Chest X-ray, PA view. Patient: 29 years old, sex F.
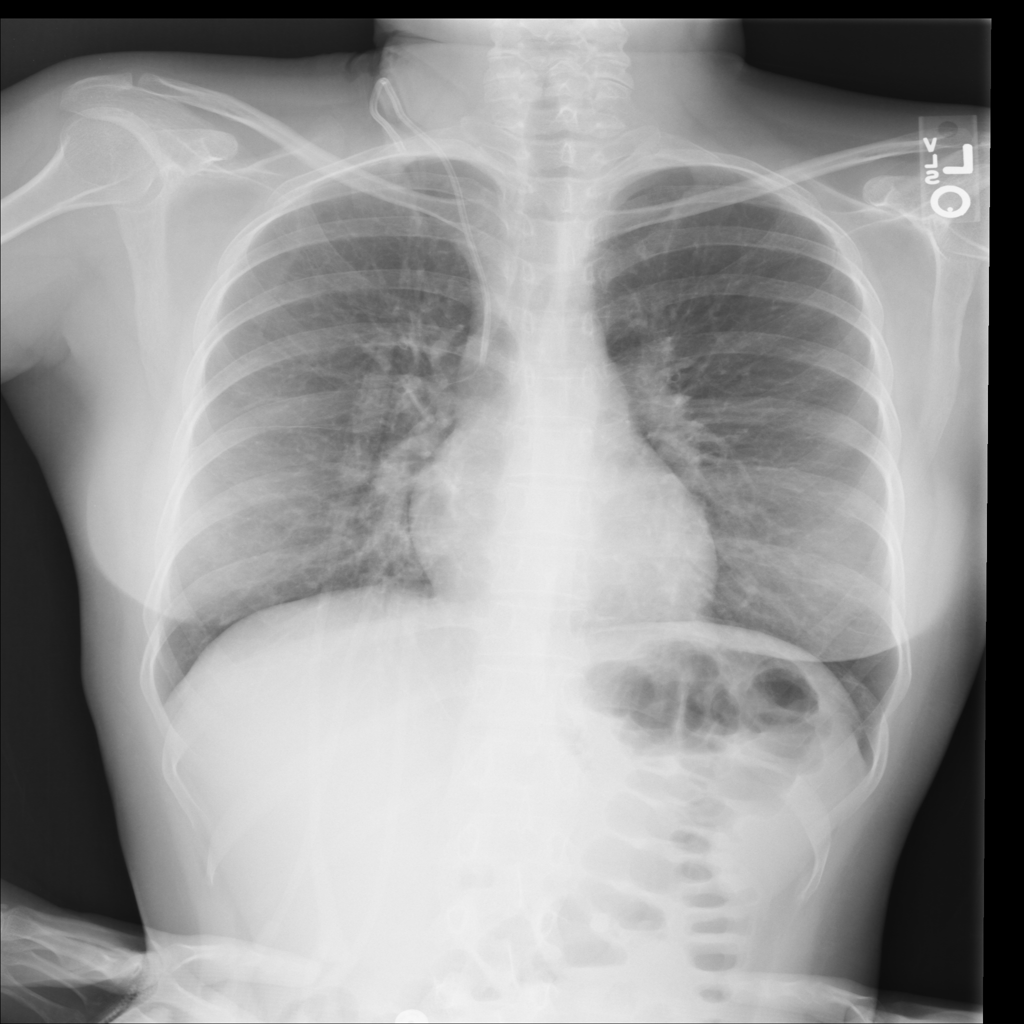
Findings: No Finding